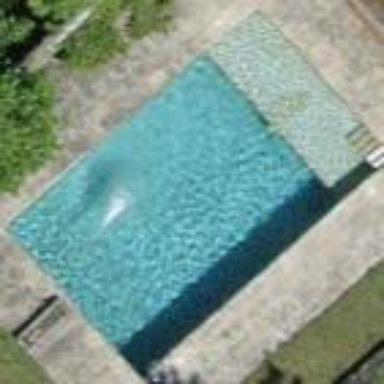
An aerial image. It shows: Swimming pool located in leisure land.